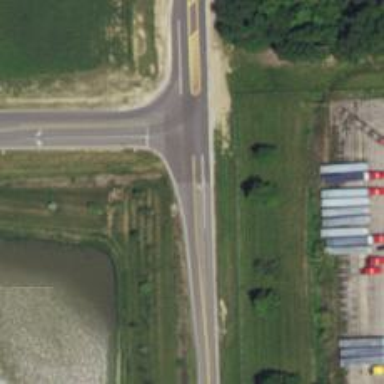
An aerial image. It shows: Tertiary road.